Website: macys
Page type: customer-info-address
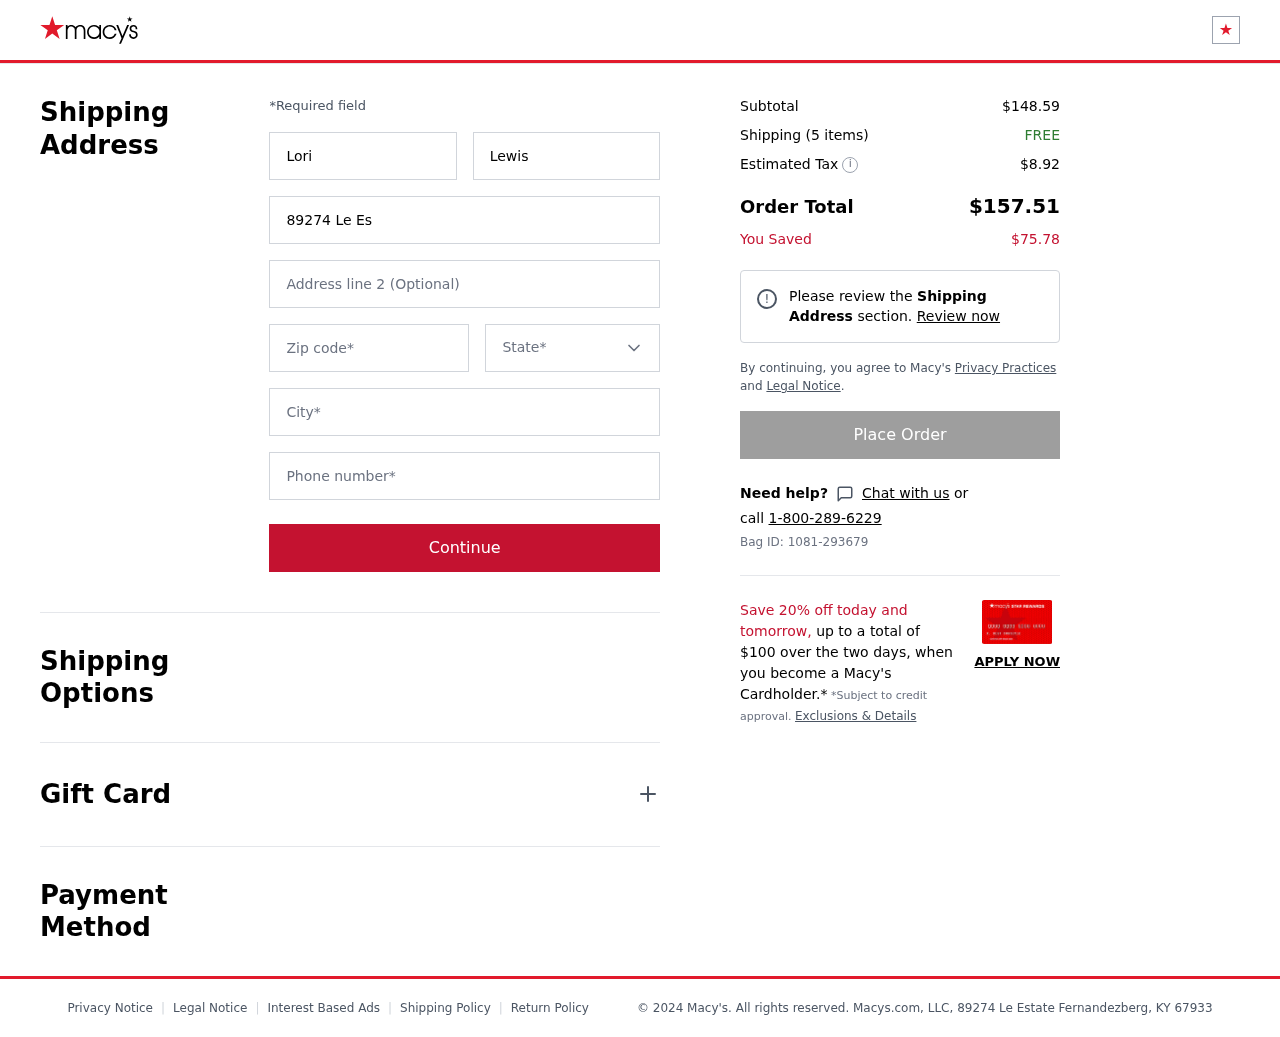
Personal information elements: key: PII_CITY
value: Fernandezberg
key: PII_FIRSTNAME
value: Lori
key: PII_LASTNAME
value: Lewis
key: PII_PHONE
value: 6286499133
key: PII_POSTCODE
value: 67933
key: PII_STATE
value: Kentucky
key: PII_STREET
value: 89274 Le Estate
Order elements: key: ORDER_SUBTOTAL
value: $148.59
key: ORDER_NUM_ITEMS
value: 5
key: ORDER_SHIPPING_COST
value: FREE
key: ORDER_TAX
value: $8.92
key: ORDER_TOTAL
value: $157.51
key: ORDER_SAVINGS
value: $75.78
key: ORDER_BAG_ID
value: Bag ID: 1081-293679